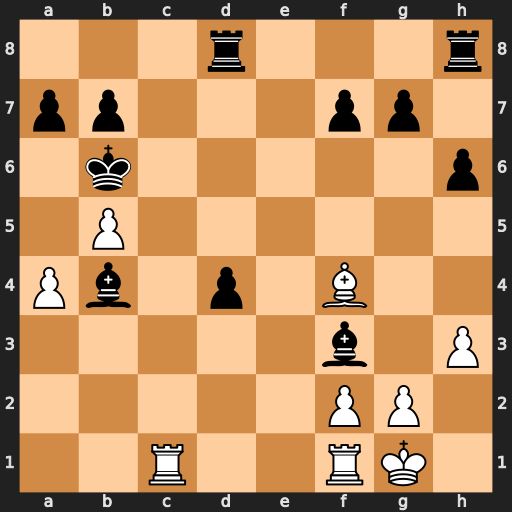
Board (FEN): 3r3r/pp3pp1/1k5p/1P6/Pb1p1B2/5b1P/5PP1/2R2RK1
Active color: w
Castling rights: -
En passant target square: -
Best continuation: Bc7#